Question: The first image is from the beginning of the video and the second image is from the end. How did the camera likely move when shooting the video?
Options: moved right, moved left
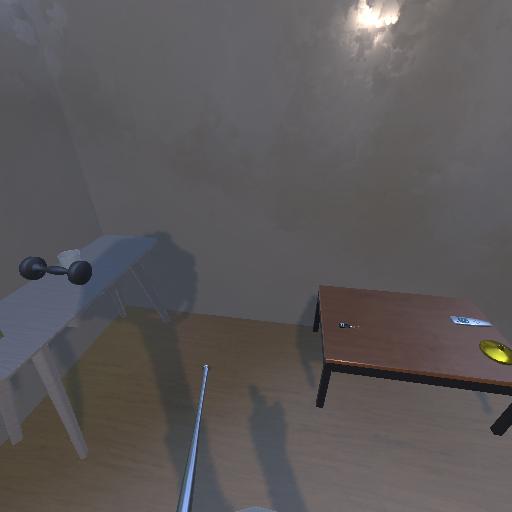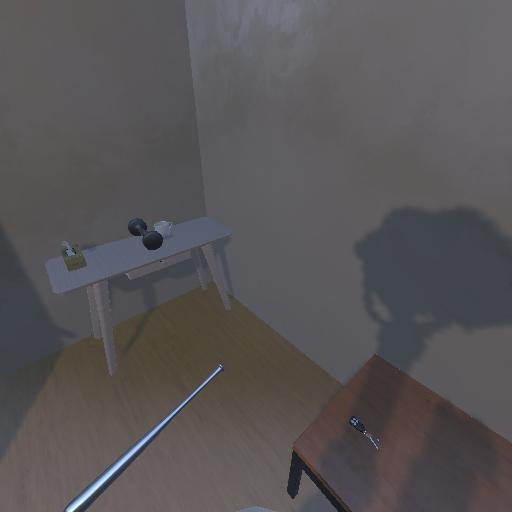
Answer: moved right